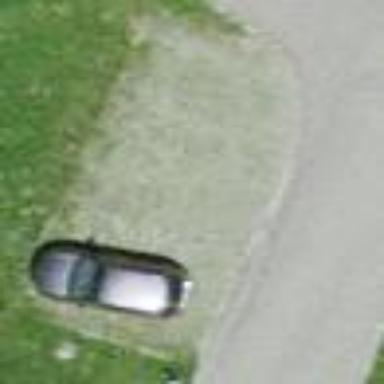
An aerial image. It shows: Parking area with surface.